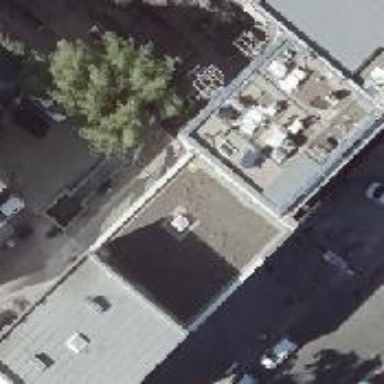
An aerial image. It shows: Part of building.